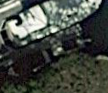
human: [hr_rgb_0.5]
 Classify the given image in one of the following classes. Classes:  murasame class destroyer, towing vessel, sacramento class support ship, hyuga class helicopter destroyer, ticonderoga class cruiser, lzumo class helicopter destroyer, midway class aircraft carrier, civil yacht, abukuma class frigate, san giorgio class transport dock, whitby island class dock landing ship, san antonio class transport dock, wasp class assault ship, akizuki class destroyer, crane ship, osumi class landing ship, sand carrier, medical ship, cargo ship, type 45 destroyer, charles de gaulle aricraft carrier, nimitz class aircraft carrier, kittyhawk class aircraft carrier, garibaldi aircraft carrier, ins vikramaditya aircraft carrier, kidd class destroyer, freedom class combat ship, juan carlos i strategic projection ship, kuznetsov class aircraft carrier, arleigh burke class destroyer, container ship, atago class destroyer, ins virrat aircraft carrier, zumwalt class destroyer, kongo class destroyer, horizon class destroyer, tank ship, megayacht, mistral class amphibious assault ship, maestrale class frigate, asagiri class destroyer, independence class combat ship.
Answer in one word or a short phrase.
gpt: Civil yacht